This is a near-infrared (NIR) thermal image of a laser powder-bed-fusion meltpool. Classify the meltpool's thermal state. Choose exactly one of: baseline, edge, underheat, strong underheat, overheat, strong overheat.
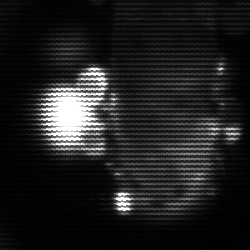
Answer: strong underheat